Question:
Please refer to this image, I have declared property matchResult, why couldn't I access it from its instance?
The other property "score" works, why?
The code runs in iOS6 environment.
Please open image in a new tab if you couldn't see it clearly.
Thanks
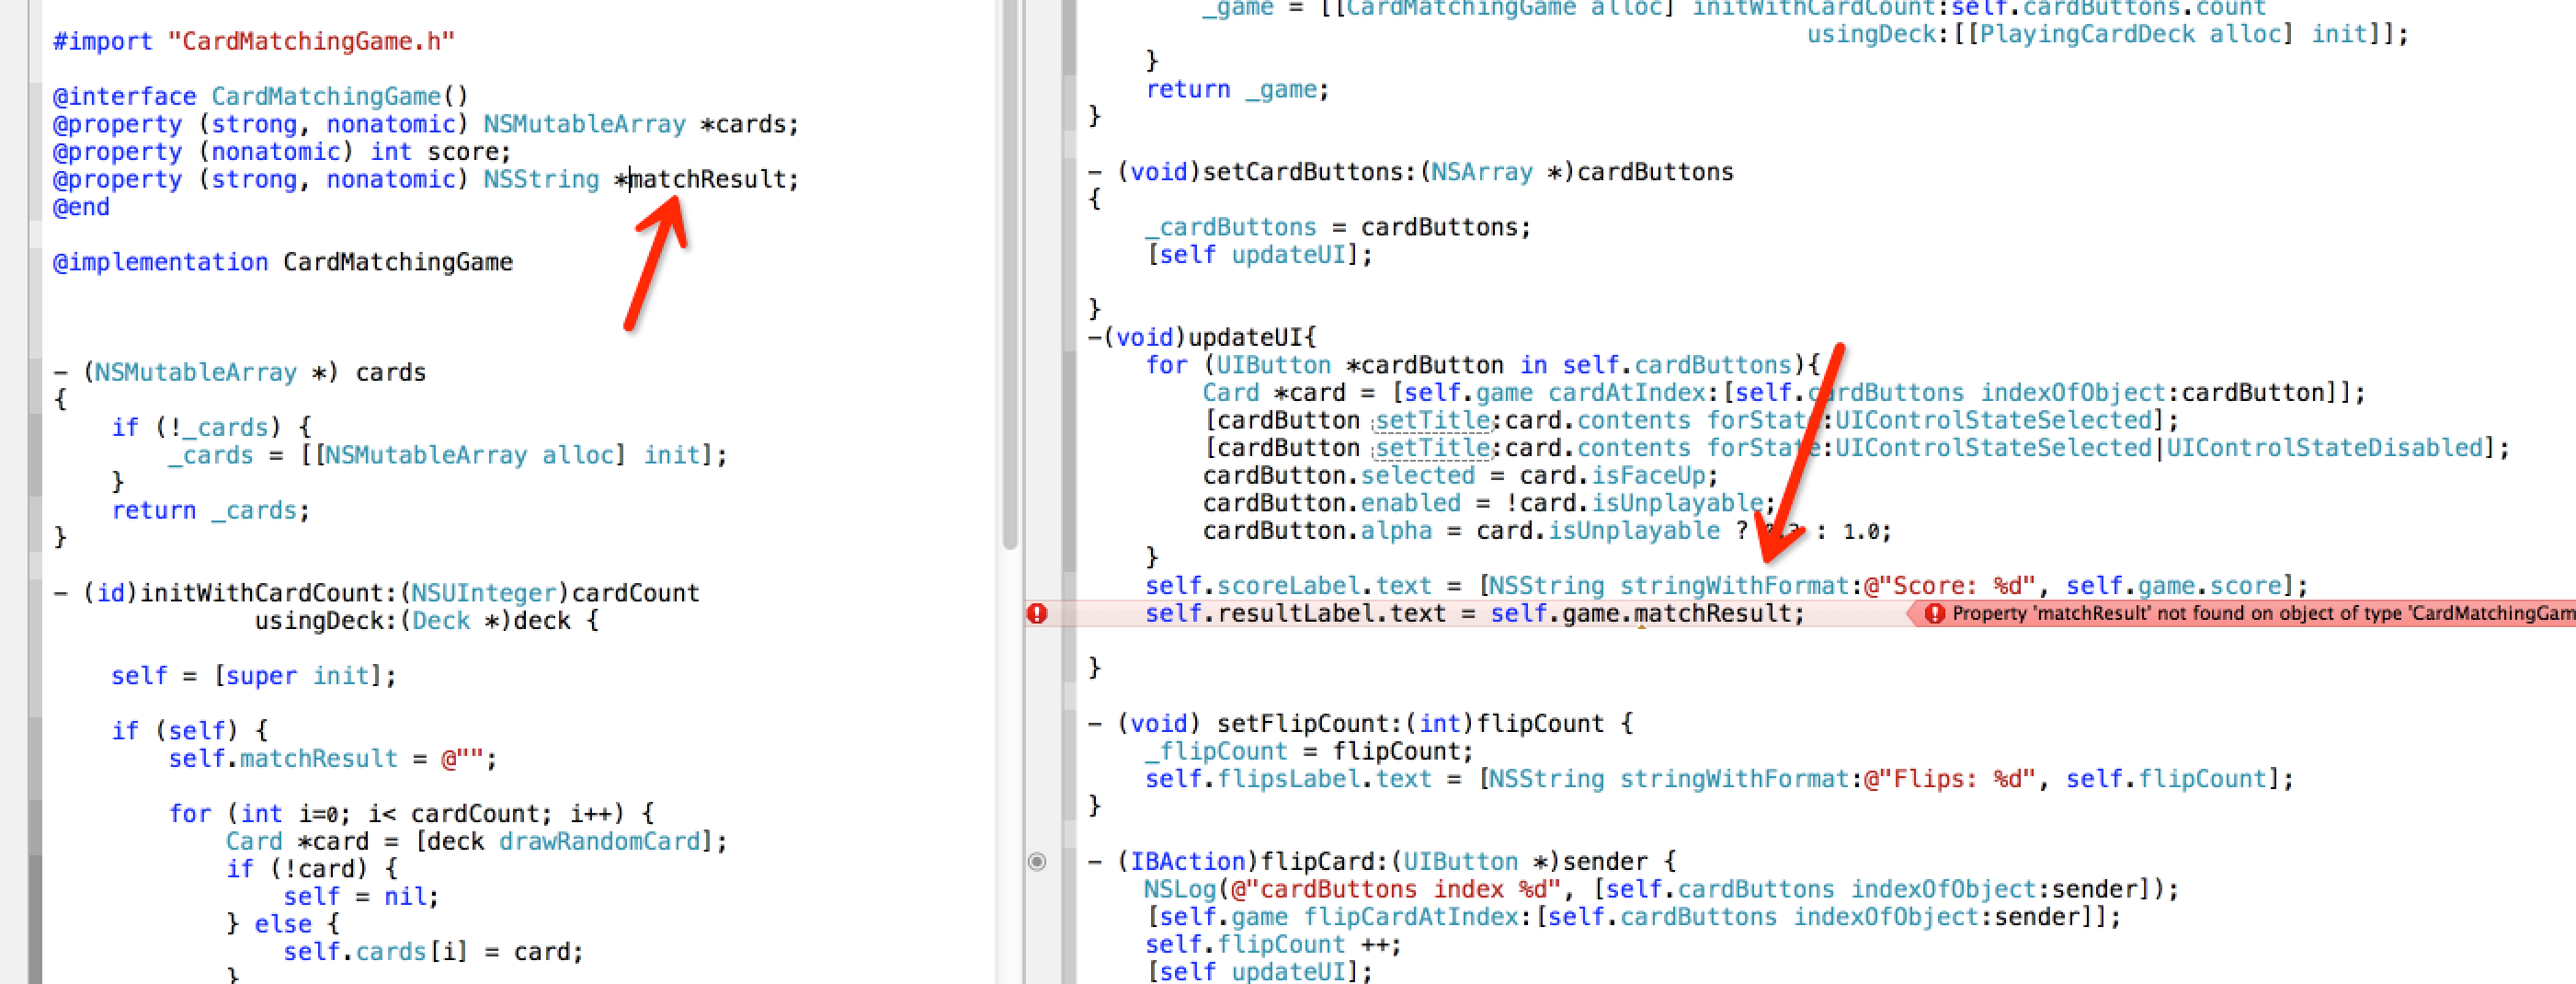
Answer: It seems that you have defined the property in the implementation file "CardMatchingGame.m",
using a . That means that the property is only available in the '@implementation' block of this class.
To make the property accessible from other classes, move the declaration to the public '@interface' in "CardMatchingGame.h".